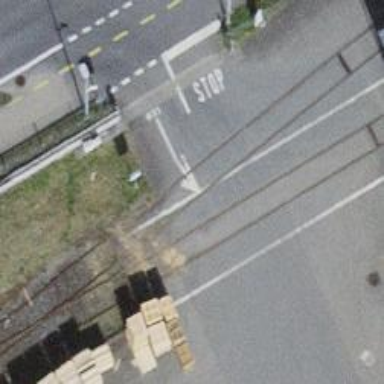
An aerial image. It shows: Level crossing along the railway.